Interaction volume radius: 5 \u00c5
Interaction volume height: 45 \u00c5
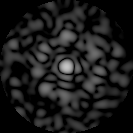
Disorder parameter: 0.8063